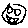
Label: smiley face